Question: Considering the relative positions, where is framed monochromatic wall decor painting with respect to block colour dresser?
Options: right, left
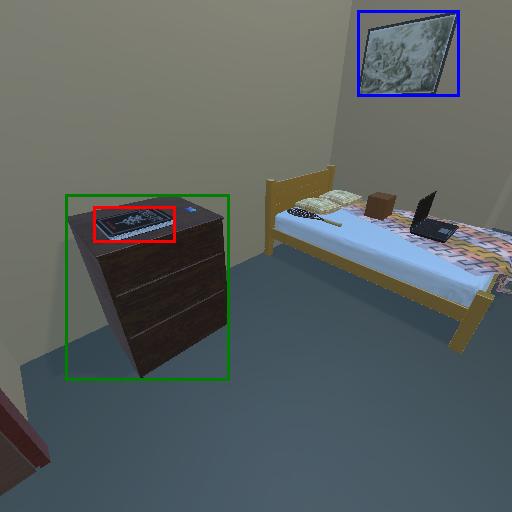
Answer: right